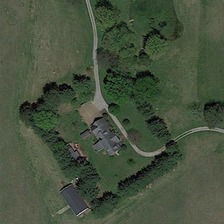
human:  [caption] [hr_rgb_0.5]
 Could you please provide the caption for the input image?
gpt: a building surrounded by some green trees is surrounded by large piece of green meadow .

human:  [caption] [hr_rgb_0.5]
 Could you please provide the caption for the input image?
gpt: a building surrounded by some green trees is surrounded by large piece of green meadow .

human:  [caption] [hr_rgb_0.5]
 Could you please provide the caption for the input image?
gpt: the cottage is surrounded by trees and has a path leading to it .

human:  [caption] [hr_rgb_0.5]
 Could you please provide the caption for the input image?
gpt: the cottage is surrounded by trees and has a path leading to it .

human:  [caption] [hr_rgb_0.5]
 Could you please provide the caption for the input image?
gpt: a building surrounded by some green trees is surrounded by large piece of green meadow .